Question: I'm trying to create a storyboard very similar to the one in dimpleJS examples. My data looks like below.
'[{"Date":"2014-05-05T19:03:23Z","Liters":0.23,"Soda":"Coke","Day":"2014-05-05","Time of Day":"15:03","Day-Time":"2014-05-05 15:03"},{"Date":"2014-05-05T19:37:27Z","Liters":0.35,"Soda":"Coke","Day":"2014-05-05","Time of Day":"15:37","Day-Time":"2014-05-05 15:37"},{"Date":"2014-05-05T20:33:33Z","Liters":0.21,"Soda":"Coke","Day":"2014-05-05","Time of Day":"16:33","Day-Time":"2014-05-05 16:33"},{"Date":"2014-05-05T21:11:37Z","Liters":0.21,"Soda":"Coke","Day":"2014-05-05","Time of Day":"17:11","Day-Time":"2014-05-05 17:11"},{"Date":"2014-05-06T13:55:09Z","Liters":0.22,"Soda":"Coke","Day":"2014-05-06","Time of Day":"9:55","Day-Time":"2014-05-06 9:55"},{"Date":"2014-05-06T14:27:13Z","Liters":0.27,"Soda":"Coke","Day":"2014-05-06","Time of Day":"10:27","Day-Time":"2014-05-06 10:27"},{"Date":"2014-05-06T15:42:21Z","Liters":0.14,"Soda":"Coke","Day":"2014-05-06","Time of Day":"11:42","Day-Time":"2014-05-06 11:42"},{"Date":"2014-05-06T16:16:24Z","Liters":0.24,"Soda":"Coke","Day":"2014-05-06","Time of Day":"12:16","Day-Time":"2014-05-06 12:16"},{"Date":"2014-05-05T19:13:24Z","Liters":0.59,"Soda":"Diet Coke","Day":"2014-05-05","Time of Day":"15:13","Day-Time":"2014-05-05 15:13"},{"Date":"2014-05-05T20:33:33Z","Liters":0.01,"Soda":"Diet Coke","Day":"2014-05-05","Time of Day":"16:33","Day-Time":"2014-05-05 16:33"},{"Date":"2014-05-05T21:04:36Z","Liters":0.39,"Soda":"Diet Coke","Day":"2014-05-05","Time of Day":"17:04","Day-Time":"2014-05-05 17:04"},{"Date":"2014-05-05T21:11:37Z","Liters":0.21,"Soda":"Diet Coke","Day":"2014-05-05","Time of Day":"17:11","Day-Time":"2014-05-05 17:11"},{"Date":"2014-05-05T21:57:42Z","Liters":0.17,"Soda":"Diet Coke","Day":"2014-05-05","Time of Day":"17:57"},{"Date":"2014-05-06T11:11:53Z","Liters":0.42,"Soda":"Diet Coke"},{"Date":"2014-05-06T12:54:03Z","Liters":0.49,"Soda":"Diet Coke"},{"Date":"2014-05-06T12:55:03Z","Liters":0.48,"Soda":"Diet Coke"},{"Date":"2014-05-06T13:07:04Z","Liters":0.27,"Soda":"Diet Coke"},{"Date":"2014-05-06T13:34:07Z","Liters":0.41,"Soda":"Diet Coke"},{"Date":"2014-05-06T13:55:09Z","Liters":0.19,"Soda":"Diet Coke"},{"Date":"2014-05-06T14:27:13Z","Liters":0.01,"Soda":"Diet Coke"},{"Date":"2014-05-06T15:42:21Z","Liters":0.02,"Soda":"Diet Coke"},{"Date":"2014-05-06T16:01:23Z","Liters":0.45,"Soda":"Diet Coke"},{"Date":"2014-05-06T16:05:23Z","Liters":0.52,"Soda":"Diet Coke"},{"Date":"2014-05-06T16:35:27Z","Liters":0.65,"Soda":"Diet Coke"},{"Date":"2014-05-06T16:49:28Z","Liters":0.4,"Soda":"Diet Coke"},{"Date":"2014-05-06T16:50:29Z","Liters":0.14,"Soda":"Diet Coke"},{"Date":"2014-05-05T18:10:18Z","Liters":0.24,"Soda":"Powerade"},{"Date":"2014-05-05T19:03:23Z","Liters":0.01,"Soda":"Powerade"},{"Date":"2014-05-05T19:37:27Z","Liters":0.01,"Soda":"Powerade"},{"Date":"2014-05-05T20:39:34Z","Liters":0.39,"Soda":"Powerade"},{"Date":"2014-05-05T21:04:36Z","Liters":0.01,"Soda":"Powerade"},{"Date":"2014-05-06T10:32:49Z","Liters":0.18,"Soda":"Powerade"},{"Date":"2014-05-06T11:11:53Z","Liters":0.01,"Soda":"Powerade"},{"Date":"2014-05-06T12:54:03Z","Liters":0.01,"Soda":"Powerade"},{"Date":"2014-05-06T14:27:13Z","Liters":0.02,"Soda":"Powerade"},{"Date":"2014-05-06T15:42:21Z","Liters":0.02,"Soda":"Powerade"},{"Date":"2014-05-06T16:01:23Z","Liters":0.03,"Soda":"Powerade"},{"Date":"2014-05-06T16:05:23Z","Liters":0.03,"Soda":"Powerade"},{"Date":"2014-05-06T16:23:25Z","Liters":0.12,"Soda":"Powerade"},{"Date":"2014-05-06T16:50:29Z","Liters":0.01,"Soda":"Powerade"}]'
I've category and time axes. The problem is that the bubbles do not show up at the correct y(time) axis. My code looks like below and it also shows too many 0 values although there is no 0 value in dataset.
'''
var series, charts, lastDate = null, sodas = dimple.getUniqueValues(data, "Soda");
charts = [new dimple.chart(svg, null)],
charts.push(myChart);
charts.forEach(function (chart, i) {
var x, y, z;
chart.setBounds(this.attributes.left, this.attributes.top, this.attributes.width - 225, this.attributes.height - 225);
x = chart.addCategoryAxis("x", "Soda");
x.overrideMax = 3;
x.hidden = (i === 0);
y = chart.addTimeAxis("y", "Day-Time", "%Y-%m-%d %H:%M", "%d-%m %H:%M");
// y.overrideMax = "17:00";
y.hidden = (i === 0);
z = chart.addMeasureAxis("z", "Liters");
z.overrideMax = 1;
// Ensure the same colors for every owner in both charts
// differing by opacity
sodas.forEach(function (soda, k) {
chart.assignColor(
soda,
charts[0].defaultColors[k].fill,
"white",
(i === 0 ? 0.3 : 1));
}, this);
}, this);
charts[1].addLegend(850, 100, 60, 300, "Right");
charts[1].setStoryboard("Time of Day", function (d) {
// Use the last date variable to manage the previous tick's data
if (lastDate !== null) {
// Pull the previous data
var lastData = dimple.filterData(data, "Time of Day", lastDate);
// Add a series to the background chart to display old position
var lastSeries = charts[0].addSeries("Soda", dimple.plot.bubble);
// Average suits these measures better
lastSeries.aggregate = dimple.aggregateMethod.avg;
// Give each series its own data at different periods
lastSeries.data = lastData;
// Draw the background chart
charts[0].draw();
// Class all shapes as .historic
lastSeries.shapes.attr("class", "historic");
// Reduce all opacity and remove once opacity drops below 5%
d3.selectAll(".historic").each(function () {
var shape = d3.select(this),
opacity = shape.style("opacity") - 0.02;
// shape.style("opacity", opacity);
if (opacity < 0.1) {
shape.remove();
} else {
shape.style("opacity", opacity);
}
});
}
lastDate = d;
});
series = charts[1].addSeries("Soda", dimple.plot.bubble)
series.aggregate = dimple.aggregateMethod.avg;
// Draw the main chart
charts[1].draw();
'''
Here is the screenshot.

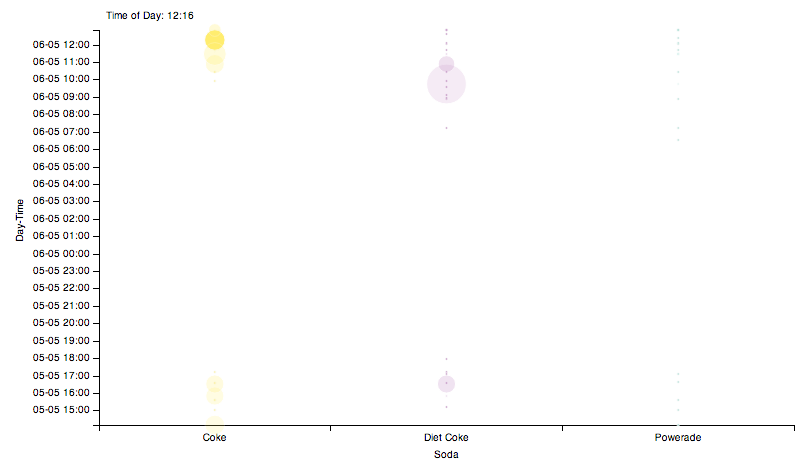
Answer: Thanks for adding the fiddles. If you remove the 'x.hidden = (i === 0);' and 'y.hidden = (i === 0);' lines (so that the back chart's axes are displayed) you can see the issue. Unlike measure axes where you can fix the max and min to make sure that the charts are identically proportioned, category axes will only draw for the elements in the data, so a frame with a single category will only draw a single point in the centre of the axis. Also the ordering will change by default.
To get your case working you need to fix ordering for the x axis.
'''
x.addOrderRule(["Coke", "Diet Coke", "Powerade"]);
'''
Define a max and min value for the y axis:
'''
y.overrideMin = d3.time.format("%Y-%m-%d").parse("2014-05-05");
y.overrideMax = d3.time.format("%Y-%m-%d").parse("2014-05-07");
'''
And stick some dummy rows in for any missing categories.
'''
lastData = lastData.concat([
{
"Date": "2014-05-06T00:00:00Z",
"Liters": 0,
"Soda": "Coke"
},
{
"Date": "2014-05-06T00:00:00Z",
"Liters": 0,
"Soda": "Diet Coke"
},
{
"Date": "2014-05-06T00:00:00Z",
"Liters": 0,
"Soda": "Powerade"
}
]);
'''
This results in this output: <URL>